Aerial crown-view tile of a tropical tree (Barro Colorado Island, Panama), acquired 20250616:
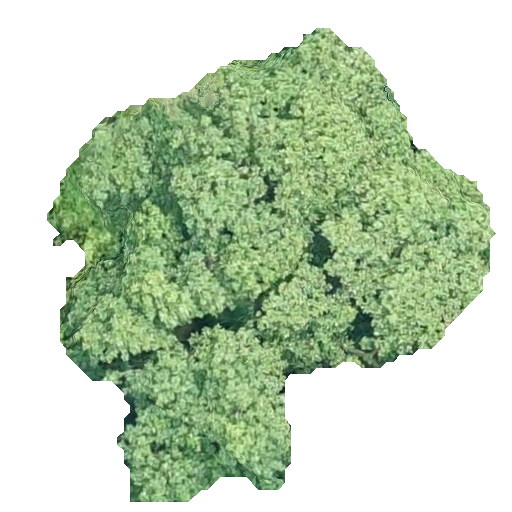
Species: Hieronyma alchorneoides
GBIF accepted scientific name: Hieronyma alchorneoides
Crown area: 189.38 m²